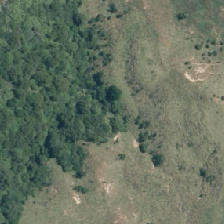
Land cover: indigenous_forest